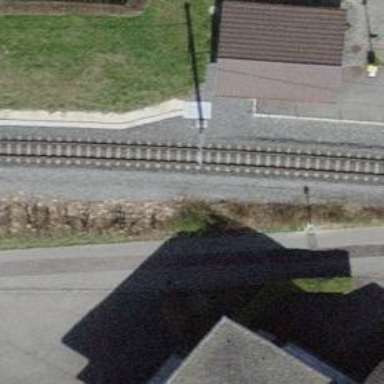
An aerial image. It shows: Narrow-gauge railway track with 1 electrified contact line.